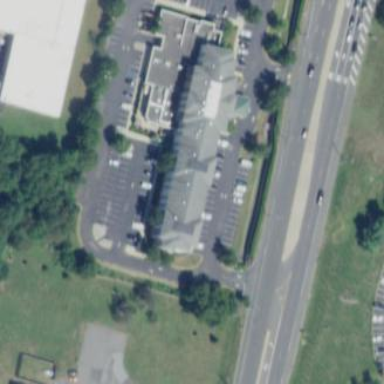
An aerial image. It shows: Hotel building.